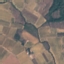
Label: PermanentCrop